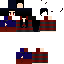
A male human skin with dark skin, wearing brown long hair dressed in a blue hoodie and red pants, featuring a closed mouth.